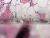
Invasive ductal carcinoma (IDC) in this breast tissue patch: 1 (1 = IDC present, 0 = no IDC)